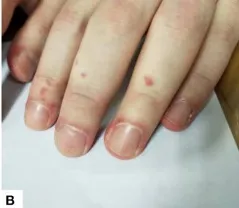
(A-C) Erythema around the nail and insignificant Gottron's signs can be seen on the patient's hands.
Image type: medical_photograph (other_medical_photograph)